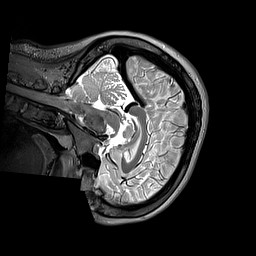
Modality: T2w
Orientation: sagittal
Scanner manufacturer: siemens
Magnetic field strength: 3 T
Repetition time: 3.2 s
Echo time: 0.406 s